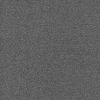
Atmospheric dust classification: dusty